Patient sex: M
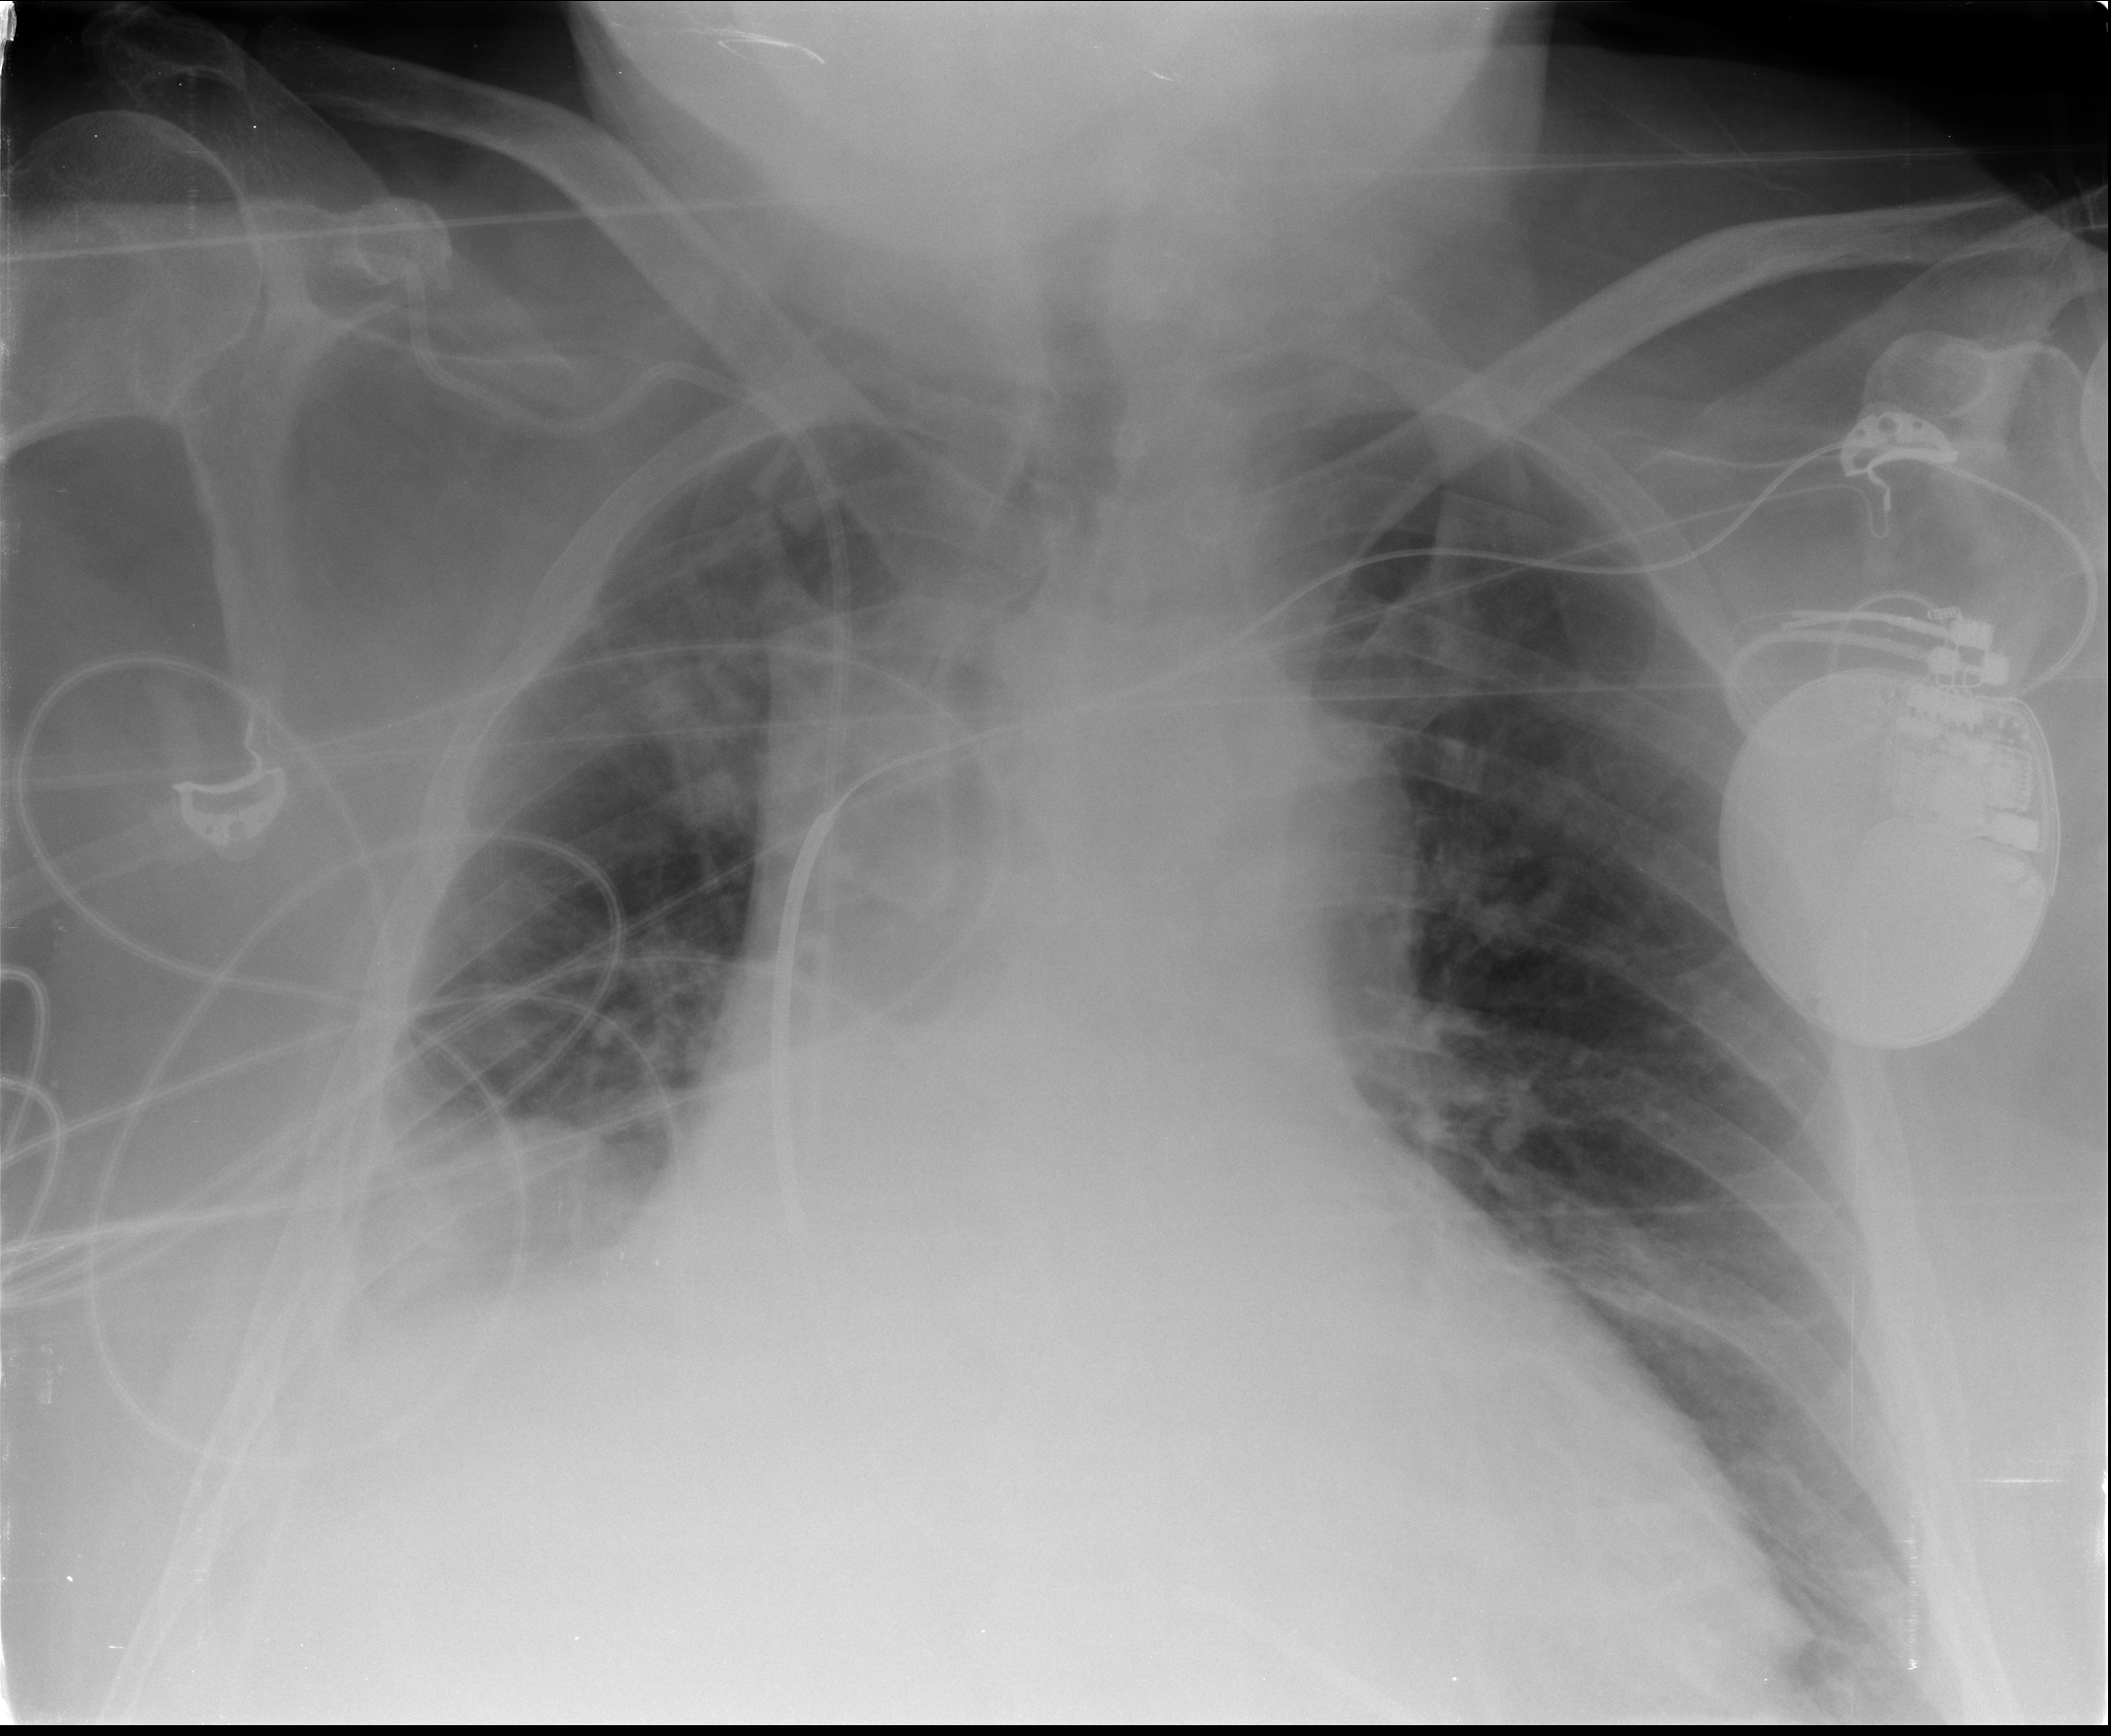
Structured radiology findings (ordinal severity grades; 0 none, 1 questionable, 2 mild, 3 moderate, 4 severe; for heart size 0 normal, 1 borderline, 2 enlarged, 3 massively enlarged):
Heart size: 2
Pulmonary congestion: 0
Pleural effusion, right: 2
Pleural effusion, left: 0
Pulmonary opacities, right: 0
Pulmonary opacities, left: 0
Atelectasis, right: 2
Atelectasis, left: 2